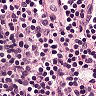
Metastatic tissue present: no